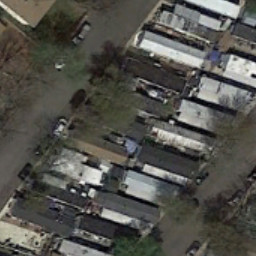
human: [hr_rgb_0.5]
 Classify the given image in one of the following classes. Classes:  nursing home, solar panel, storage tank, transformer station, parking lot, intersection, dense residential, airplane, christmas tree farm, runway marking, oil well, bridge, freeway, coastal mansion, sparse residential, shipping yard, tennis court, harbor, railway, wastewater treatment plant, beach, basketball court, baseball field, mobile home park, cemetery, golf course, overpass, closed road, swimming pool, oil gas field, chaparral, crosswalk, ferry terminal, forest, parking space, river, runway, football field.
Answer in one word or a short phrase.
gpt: mobile home park